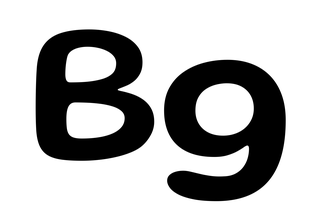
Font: Gluten_Medium